Question: I've been learning Django for some time now, and I found this image helpful:

I'm now delving into Angular JS, and I'm trying to figure out how each of the components (Directives, Controllers and Services ?) interacts and if there is a similar 'cycle'. This <URL> looks like it comes close to answering my question.
But how is the picture different if we have a Django-Rest-Framework end point providing the books in the above example?
Do we want URL resolution from Django, or Angular? Or more answerabley, which takes precedent?
What is the general order that things happen in when we go to say 'localhost:8000/books' ?
- Does 'urls.py' catch this?'''
urls(r'^books',angular_redirect)
'''
If so what does that function (angular_redirect) need to render to get angular to respond? - Does angular routing catch this?'''
$routeProvider.when('/books', {templateUrl: 'partials/book_partial.html', controller: 'MyBookCtrl'});
'''
So does this mean my controller then registers a service hooked up to say 'localhost:8000:/book_list.json' and does that need to be registered in the 'urls.py'?
How does Angular know where to get the DRF JSON, if we're wholly relying on angular for routing. I've seen <URL> package that lets you use the django models in the angular JS, but I'm not certain if that makes the picture more or less complicated.
Apologies if this is overly broad, I'm very new and trying to get my head round some of the general concepts of these technologies. Any advice on narrowing this question so it's answerable would be appreciated.
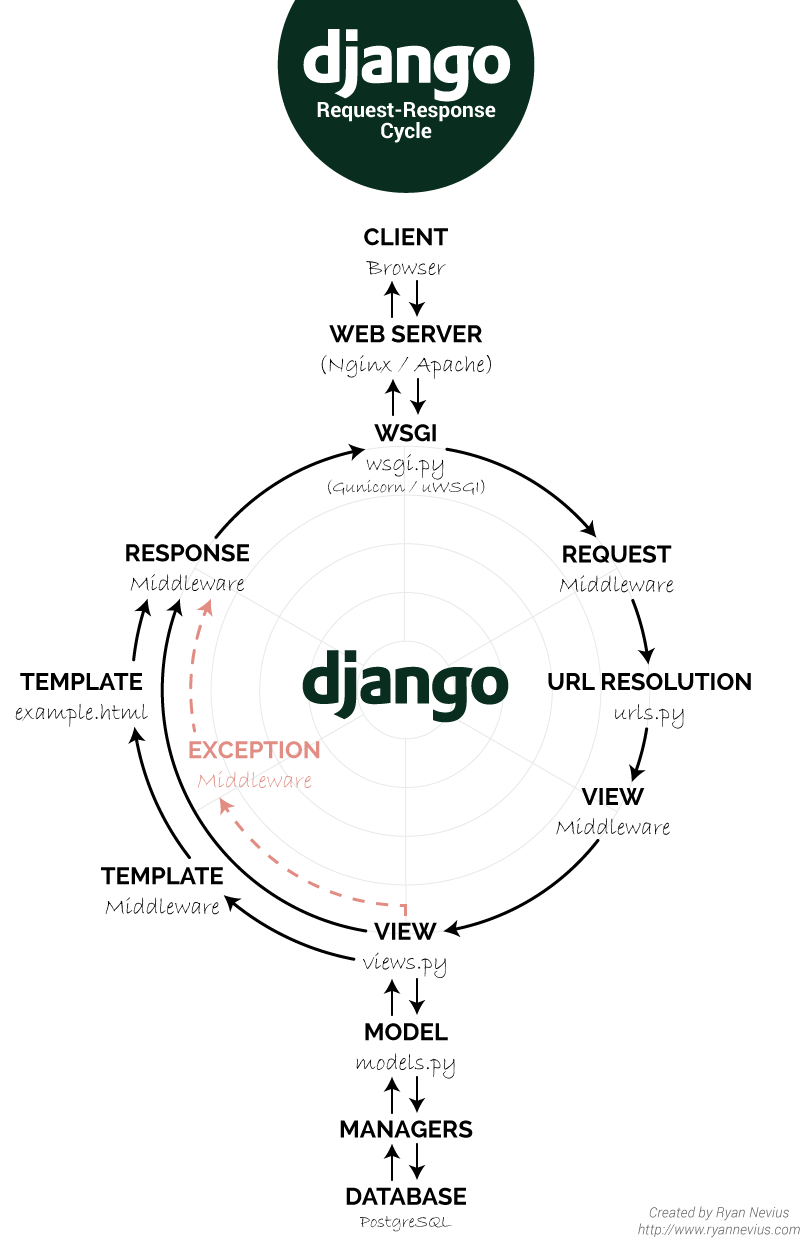
Answer: Your question has a simple answer: Angular handles the front end and Django (and DRF) handles the back end, and that includes URLs. Users on a fully Angular-powered site should never directly hit a URL that is served by Django, except possibly for the initial page that serves the page structure and JS itself.
Apart from that, the only interaction between the two is when Angular specifically requests JSON from Django, via an Ajax call. That may well be in relation to a navigation event by the user, but just as equally could be triggered on a timed basis or via some kind of websocket functionality.